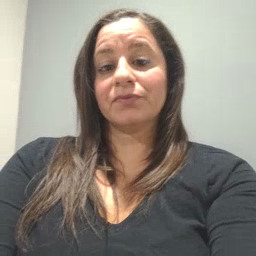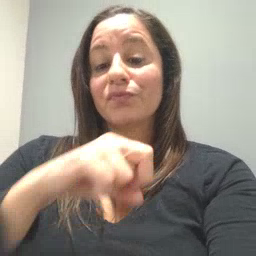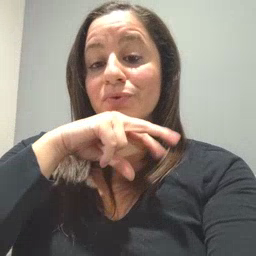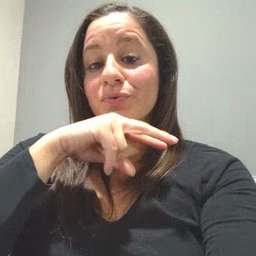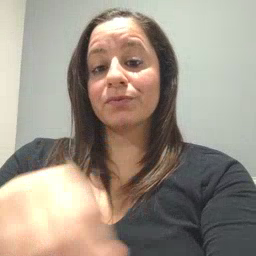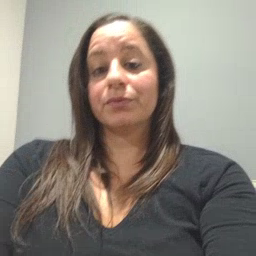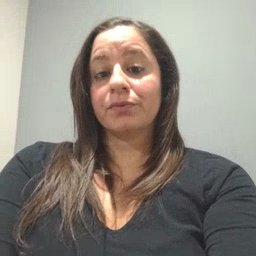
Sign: frog